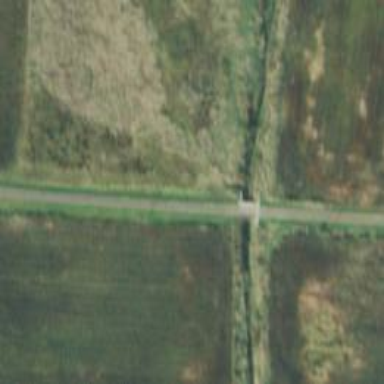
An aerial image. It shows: Service road with driveway on bridge.